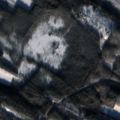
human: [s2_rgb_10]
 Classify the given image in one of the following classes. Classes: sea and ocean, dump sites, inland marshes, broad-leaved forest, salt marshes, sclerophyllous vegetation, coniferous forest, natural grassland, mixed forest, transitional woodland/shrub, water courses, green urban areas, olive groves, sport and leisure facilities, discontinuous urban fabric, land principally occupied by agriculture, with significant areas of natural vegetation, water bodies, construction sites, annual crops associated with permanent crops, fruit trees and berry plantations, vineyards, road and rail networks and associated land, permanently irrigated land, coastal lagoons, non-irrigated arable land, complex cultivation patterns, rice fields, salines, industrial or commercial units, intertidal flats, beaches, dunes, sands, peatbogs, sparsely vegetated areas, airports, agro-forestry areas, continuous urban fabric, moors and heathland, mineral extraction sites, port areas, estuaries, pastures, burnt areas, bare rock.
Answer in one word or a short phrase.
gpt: coniferous forest, mixed forest, transitional woodland/shrub